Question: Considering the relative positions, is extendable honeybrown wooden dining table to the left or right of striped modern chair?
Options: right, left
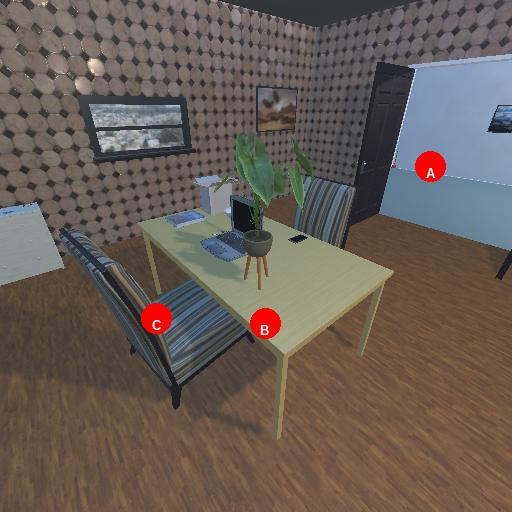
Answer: right